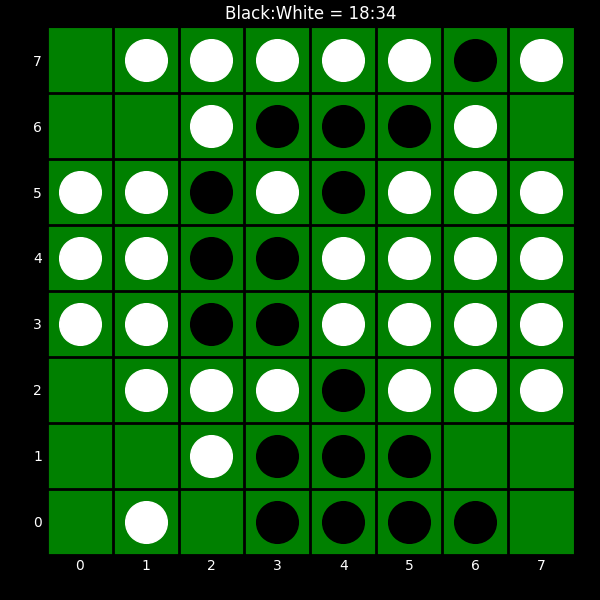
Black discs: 18
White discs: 34